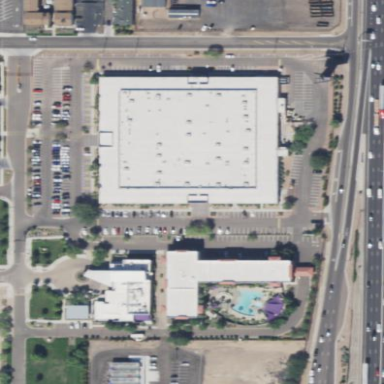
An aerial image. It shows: Fitness center building.